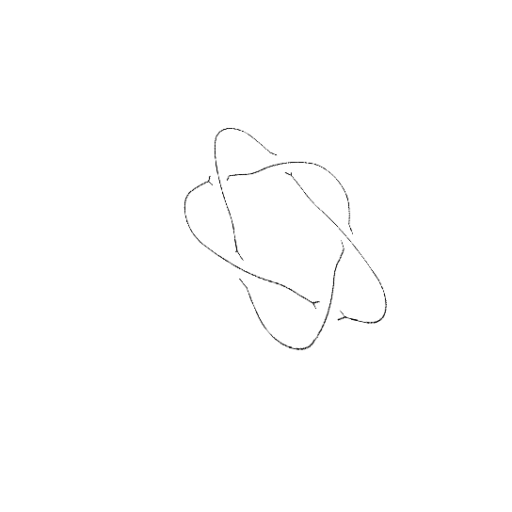
Crossing number: 5